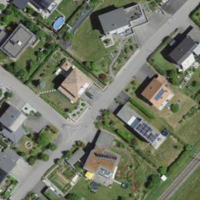
EUNIS habitat code: 55
Species observed at this site:
Euonymus europaeus